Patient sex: M
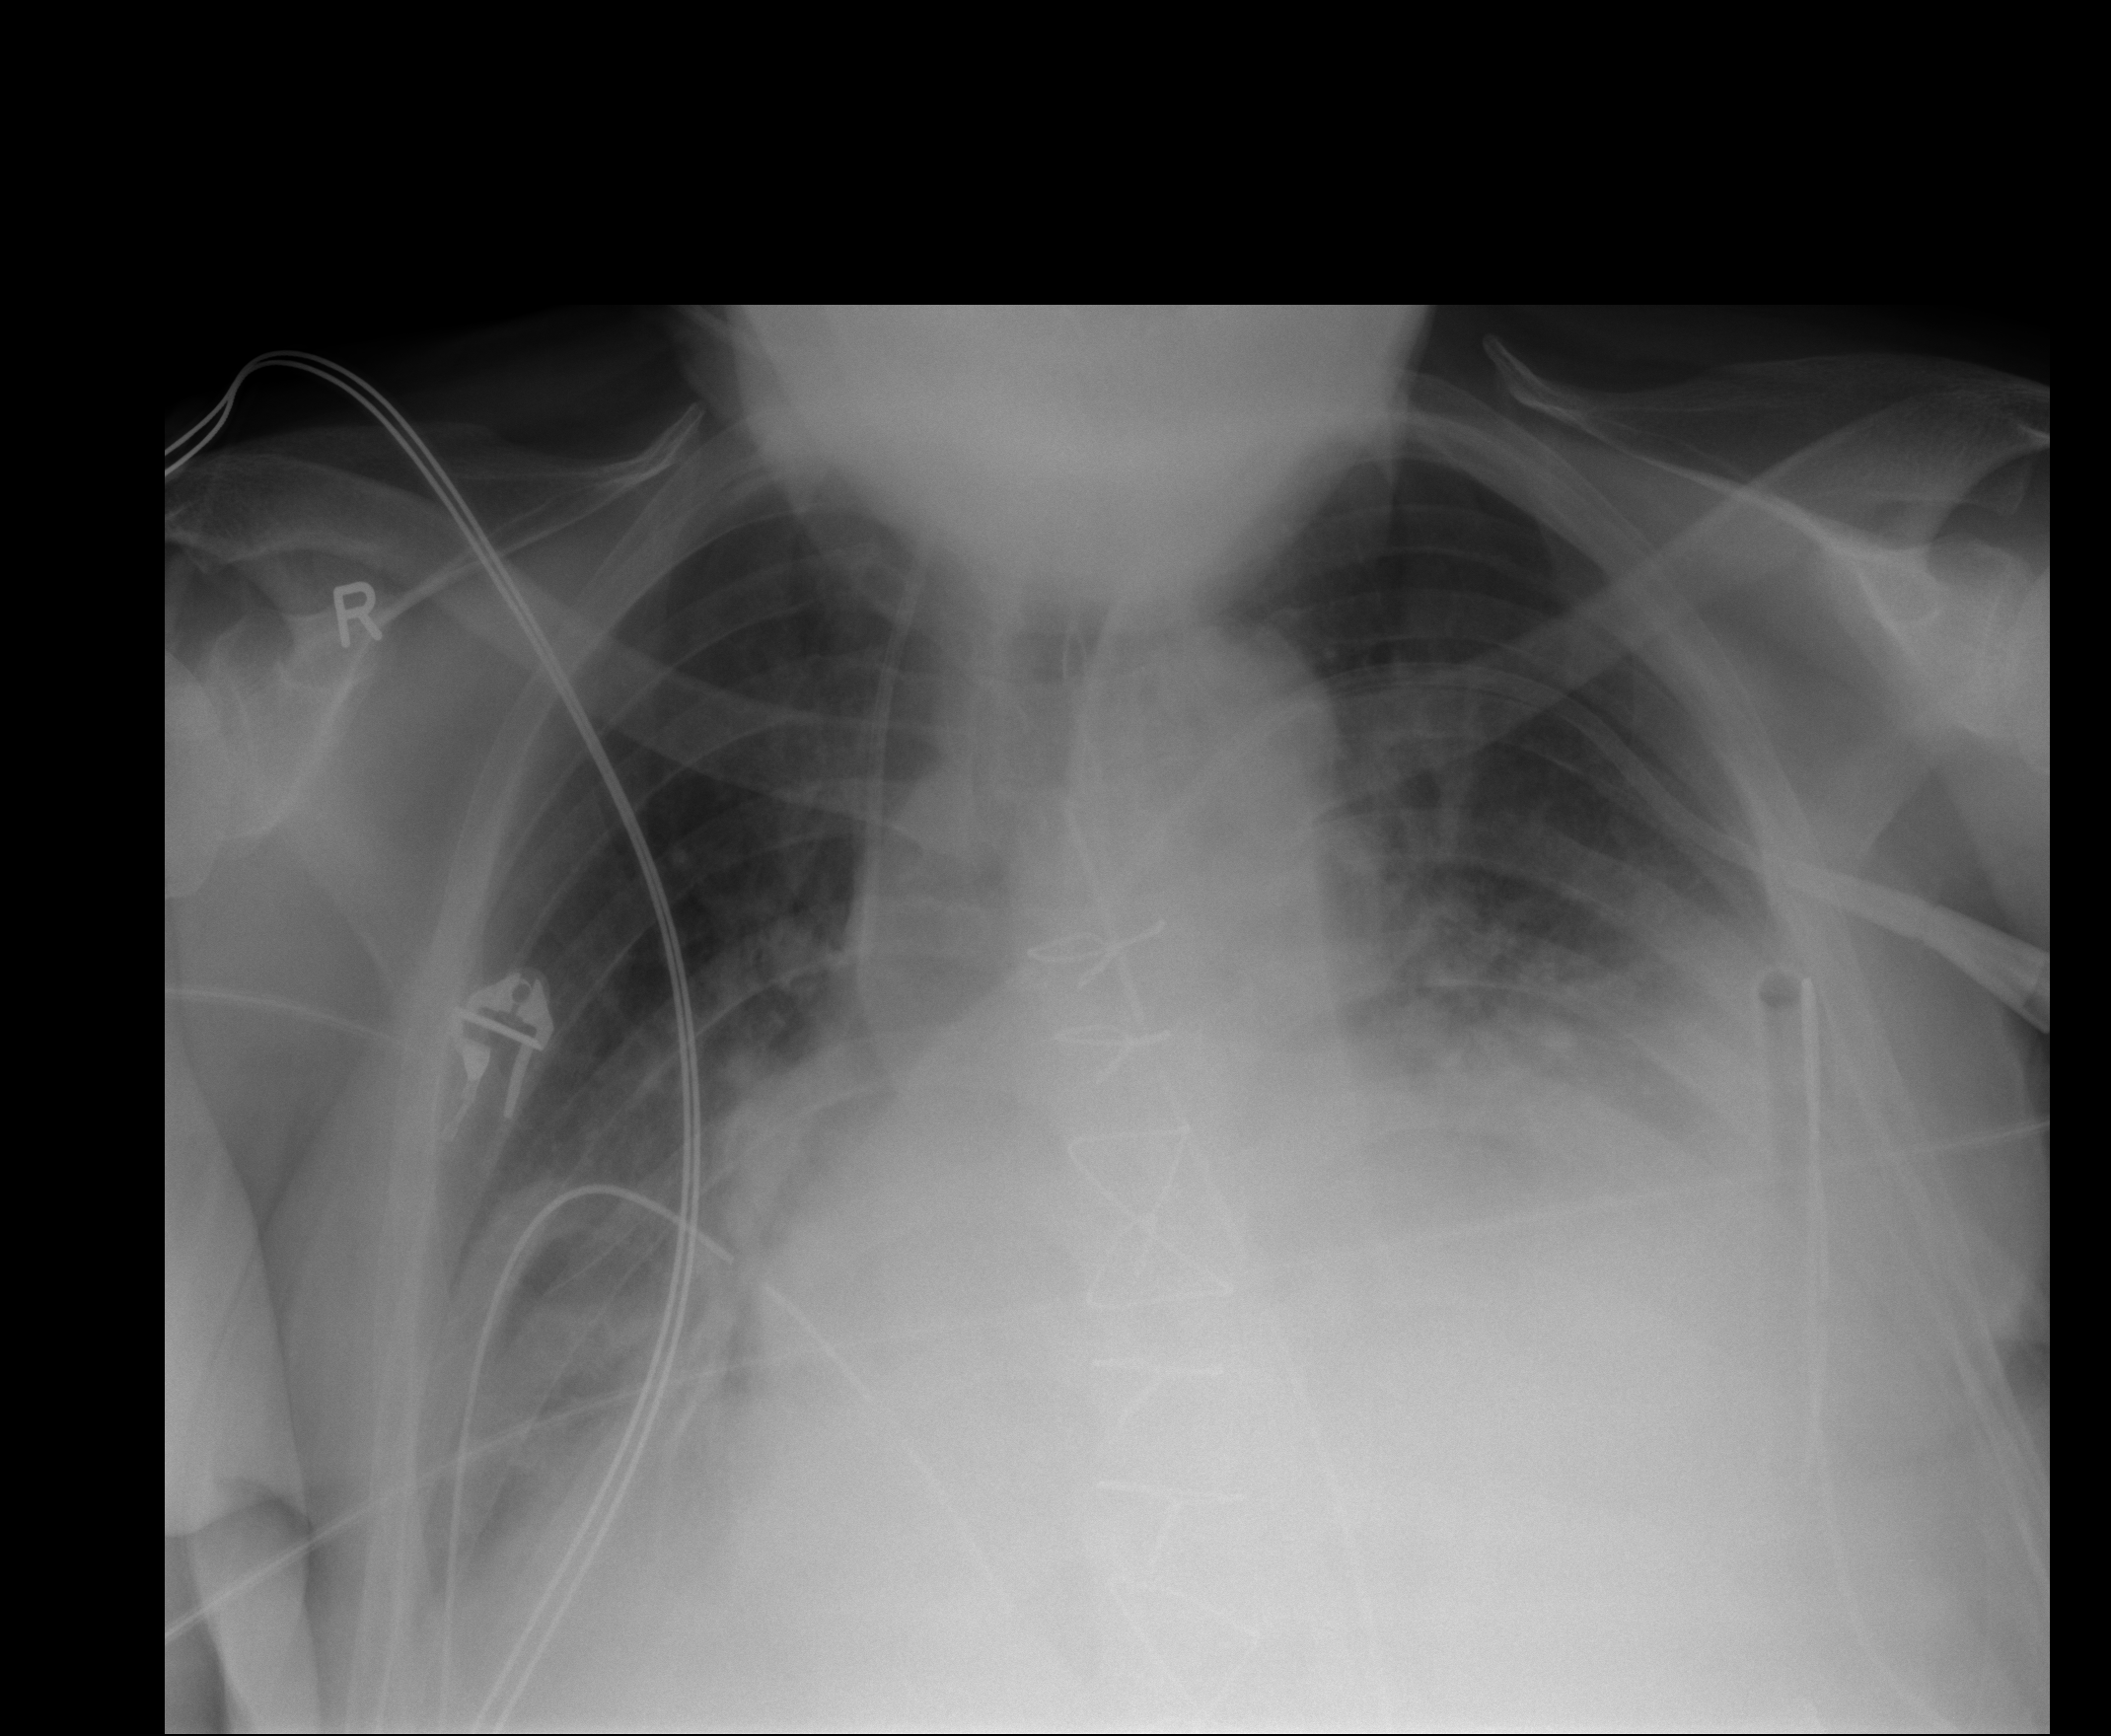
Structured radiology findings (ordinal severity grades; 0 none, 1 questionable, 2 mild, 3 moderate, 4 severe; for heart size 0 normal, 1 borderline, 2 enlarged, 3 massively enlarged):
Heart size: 3
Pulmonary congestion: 3
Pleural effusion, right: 3
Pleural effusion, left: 4
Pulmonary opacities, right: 0
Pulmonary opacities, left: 1
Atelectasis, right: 2
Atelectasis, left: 3